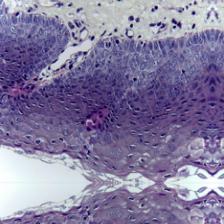
Diagnosis: Normal